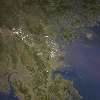
Label: land